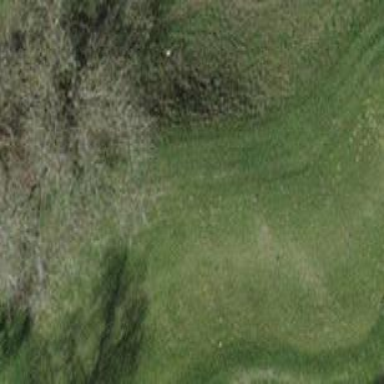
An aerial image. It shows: Golf tee on grassy land.